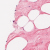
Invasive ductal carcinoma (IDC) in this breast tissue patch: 0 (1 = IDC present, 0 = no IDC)